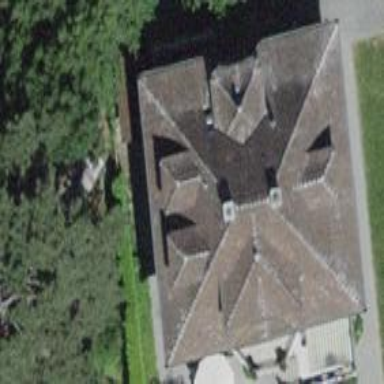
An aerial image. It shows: Detached building with hipped roof shape.